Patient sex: M
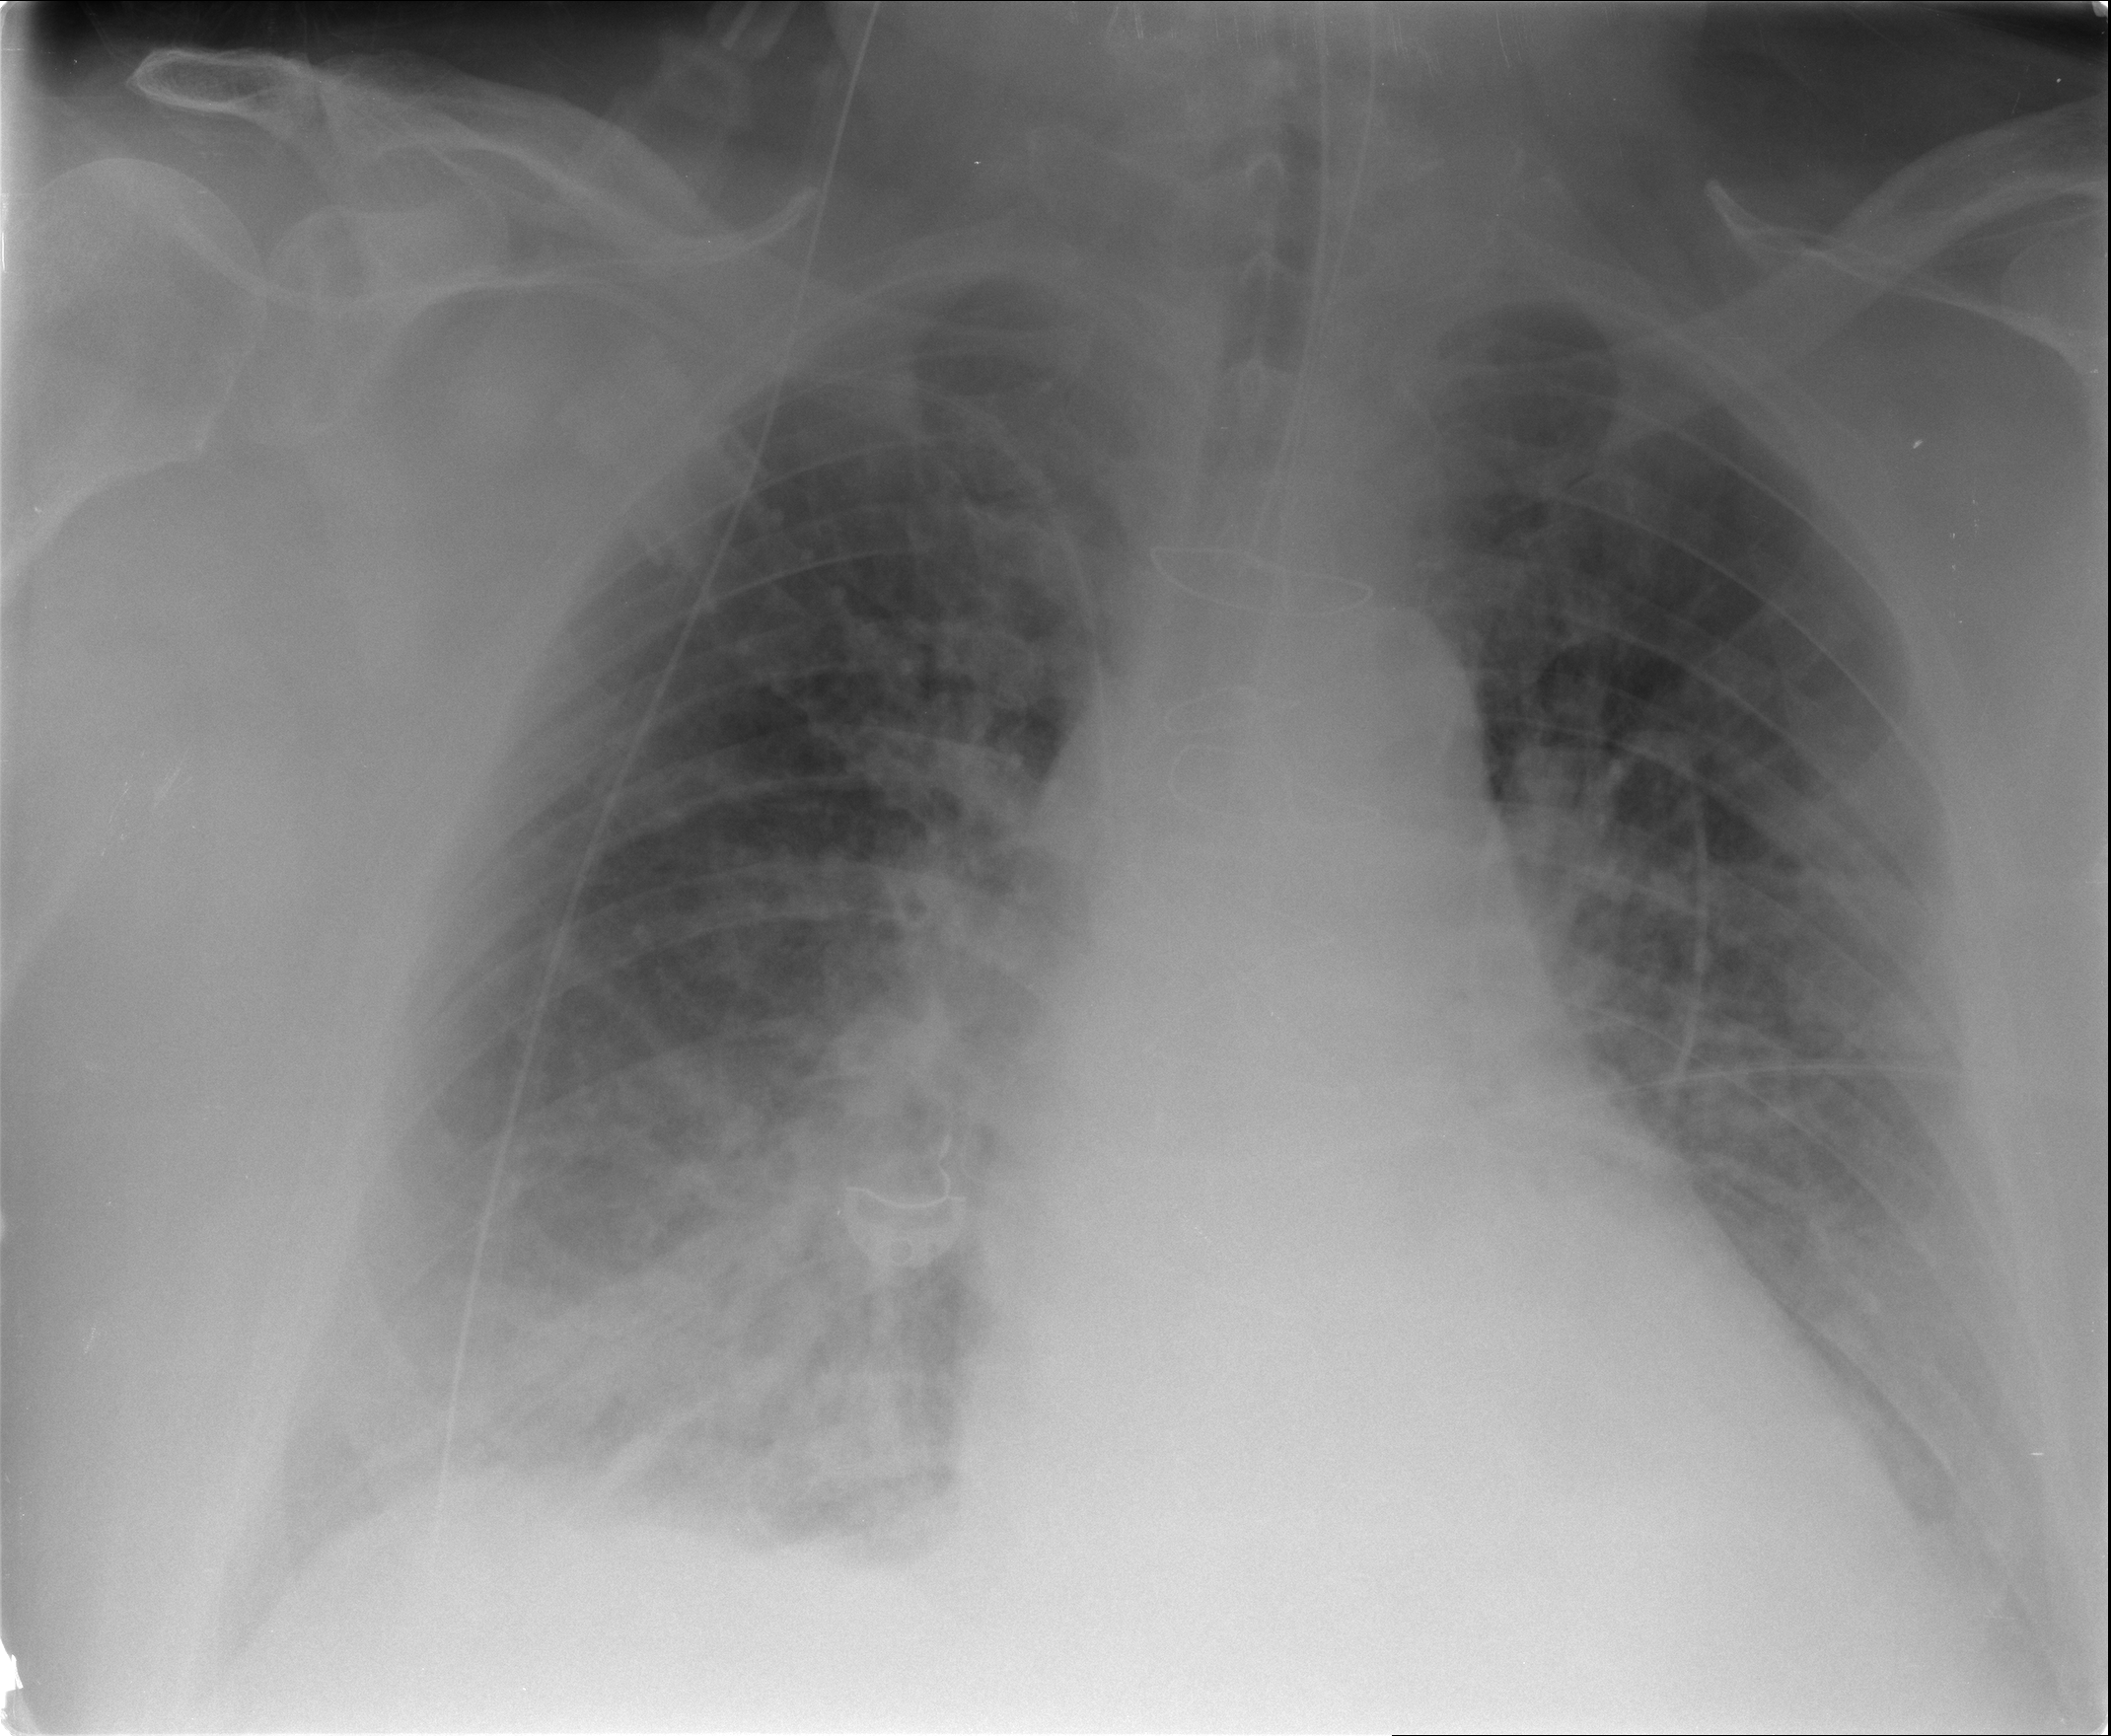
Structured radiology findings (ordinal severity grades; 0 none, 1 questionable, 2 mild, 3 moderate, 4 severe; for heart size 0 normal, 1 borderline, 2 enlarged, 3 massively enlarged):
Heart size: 2
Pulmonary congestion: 3
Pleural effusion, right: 2
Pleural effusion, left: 2
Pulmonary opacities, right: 2
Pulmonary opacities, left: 2
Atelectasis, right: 2
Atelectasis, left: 2